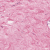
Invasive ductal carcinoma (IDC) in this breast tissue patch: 0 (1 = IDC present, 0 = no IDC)